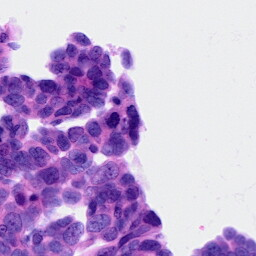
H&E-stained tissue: Ovarian